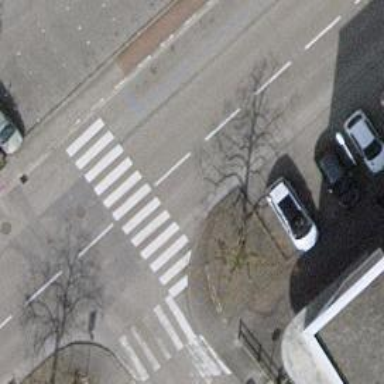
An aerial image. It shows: Uncontrolled zebra crossing on the road.